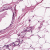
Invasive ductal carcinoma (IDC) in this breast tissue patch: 0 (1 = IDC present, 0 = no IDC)